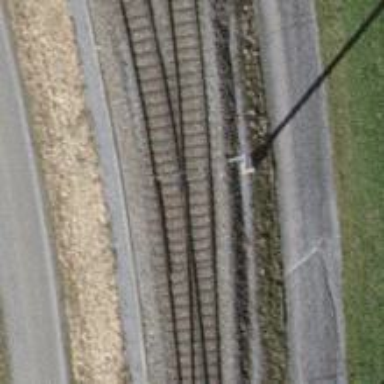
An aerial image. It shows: Single railway track with electrification through contact line.